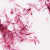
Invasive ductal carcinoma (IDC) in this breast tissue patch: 0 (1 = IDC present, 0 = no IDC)